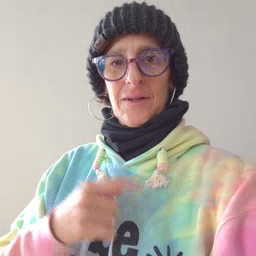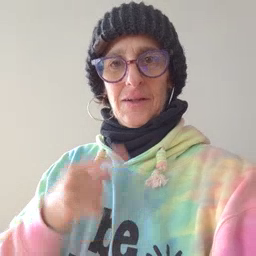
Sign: think